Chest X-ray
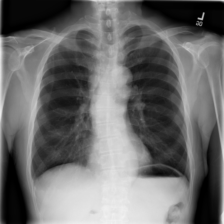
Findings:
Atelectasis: negative
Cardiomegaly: negative
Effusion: positive
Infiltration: negative
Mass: negative
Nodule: negative
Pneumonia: negative
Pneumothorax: negative
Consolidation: negative
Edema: negative
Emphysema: negative
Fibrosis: negative
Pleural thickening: negative
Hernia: negative